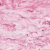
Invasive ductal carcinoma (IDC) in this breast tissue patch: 0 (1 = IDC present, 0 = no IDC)